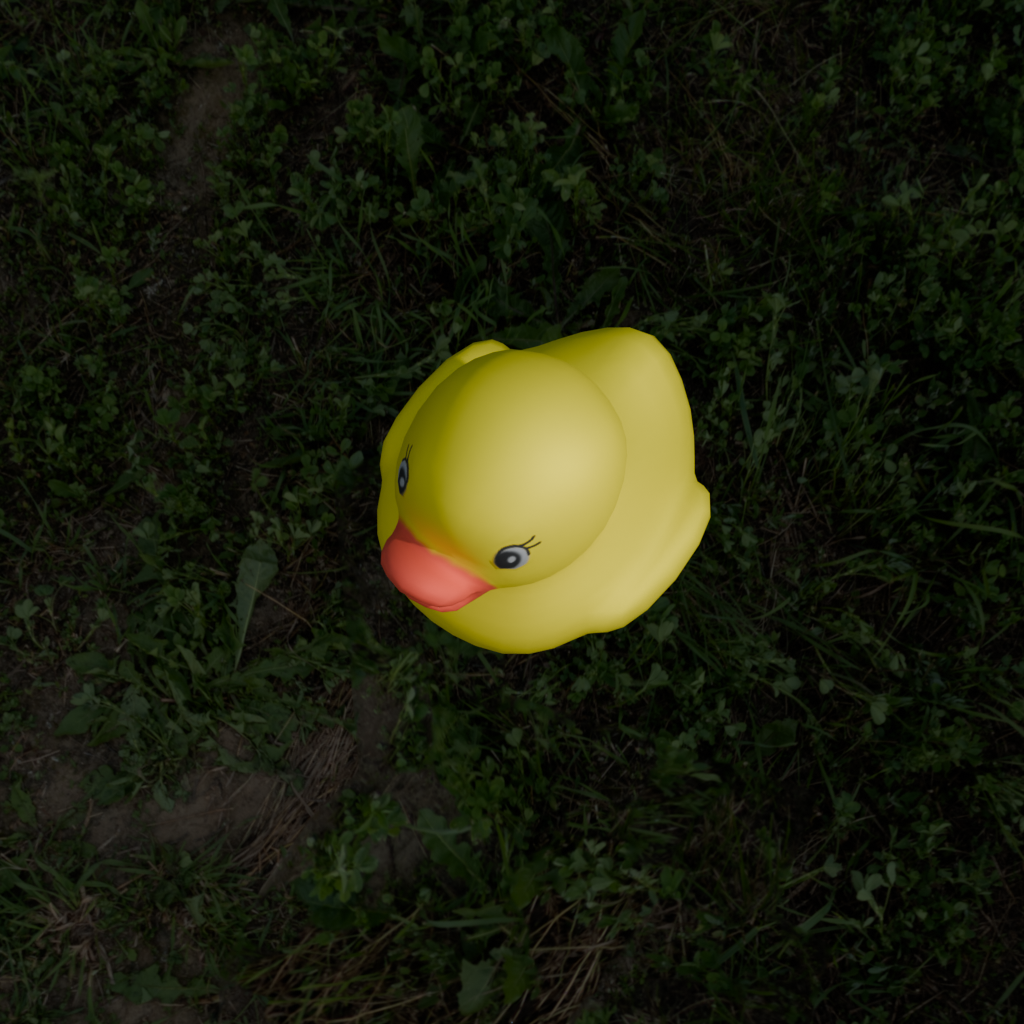
an image of a yellow rubber duck seen from <front_left_top> in a green field under a cloudy sky at sunset.